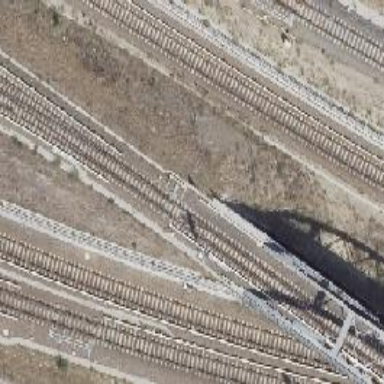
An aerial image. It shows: Railway signal.